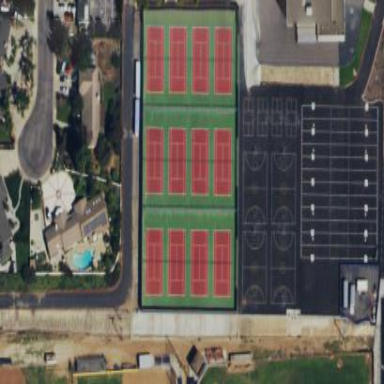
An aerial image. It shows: Tennis court on pitch designated for leisure land.